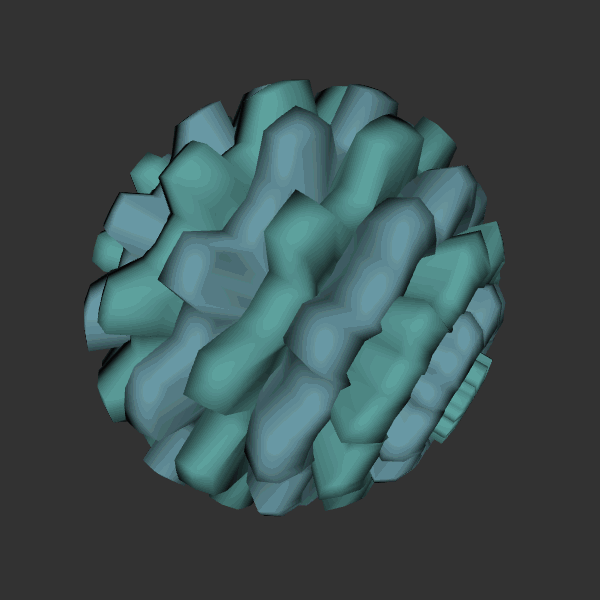
Background: dark